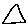
Label: triangle